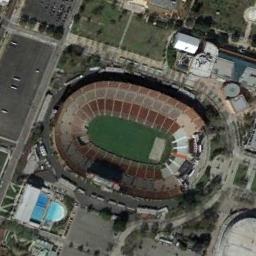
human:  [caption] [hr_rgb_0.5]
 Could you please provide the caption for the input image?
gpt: There are some vegetation around the oval gym, Next to the building .

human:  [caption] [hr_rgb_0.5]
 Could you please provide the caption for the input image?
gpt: There are many trees around the stadium .

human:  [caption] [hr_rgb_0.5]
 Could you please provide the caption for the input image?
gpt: The stadium is on the grass next to some buildings and trees .

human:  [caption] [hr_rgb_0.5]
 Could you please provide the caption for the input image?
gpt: This stadium has a red podium on one side .

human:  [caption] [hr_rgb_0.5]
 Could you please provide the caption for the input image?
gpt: There are some buildings and green trees beside the stadium .